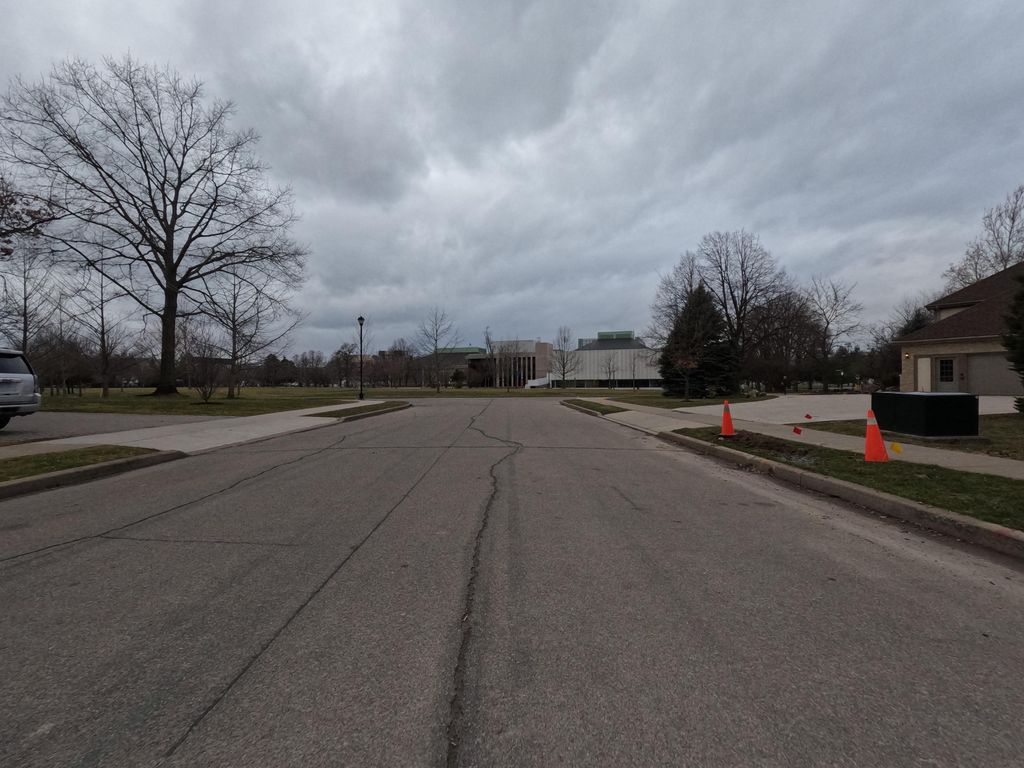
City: hamilton